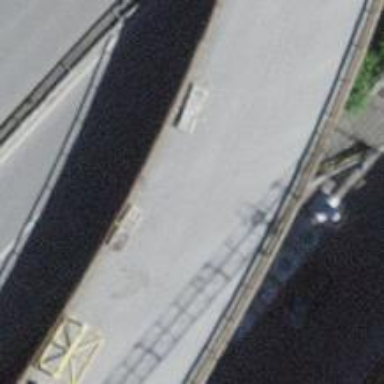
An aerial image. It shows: Viaduct service road.